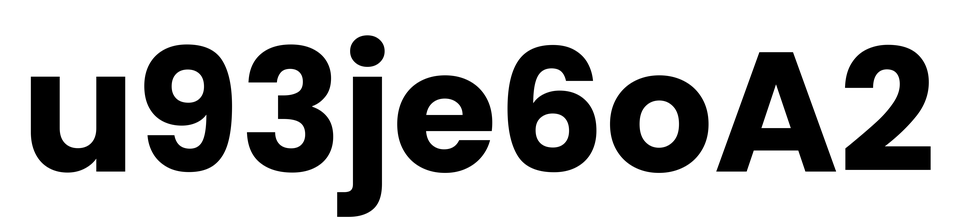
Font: Poppins-Bold